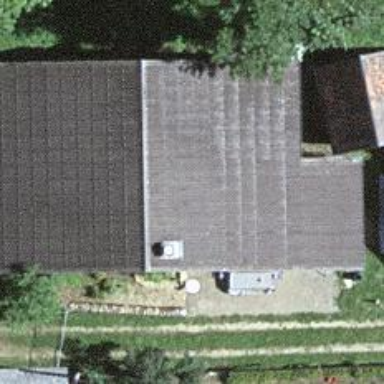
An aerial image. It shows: Farm building.